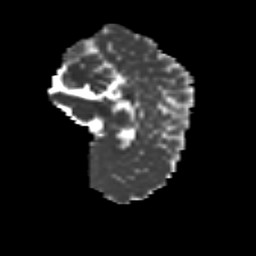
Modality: MD
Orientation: sagittal
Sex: female
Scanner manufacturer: siemens
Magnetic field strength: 3 T
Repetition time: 5 s
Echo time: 0.071 s